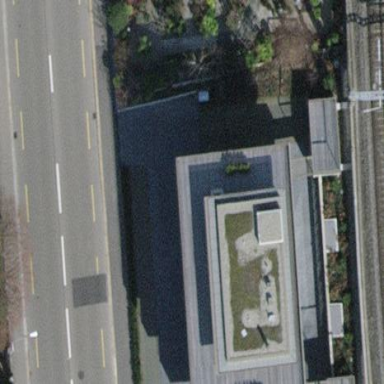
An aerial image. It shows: Flat roof forming part of building.